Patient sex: M
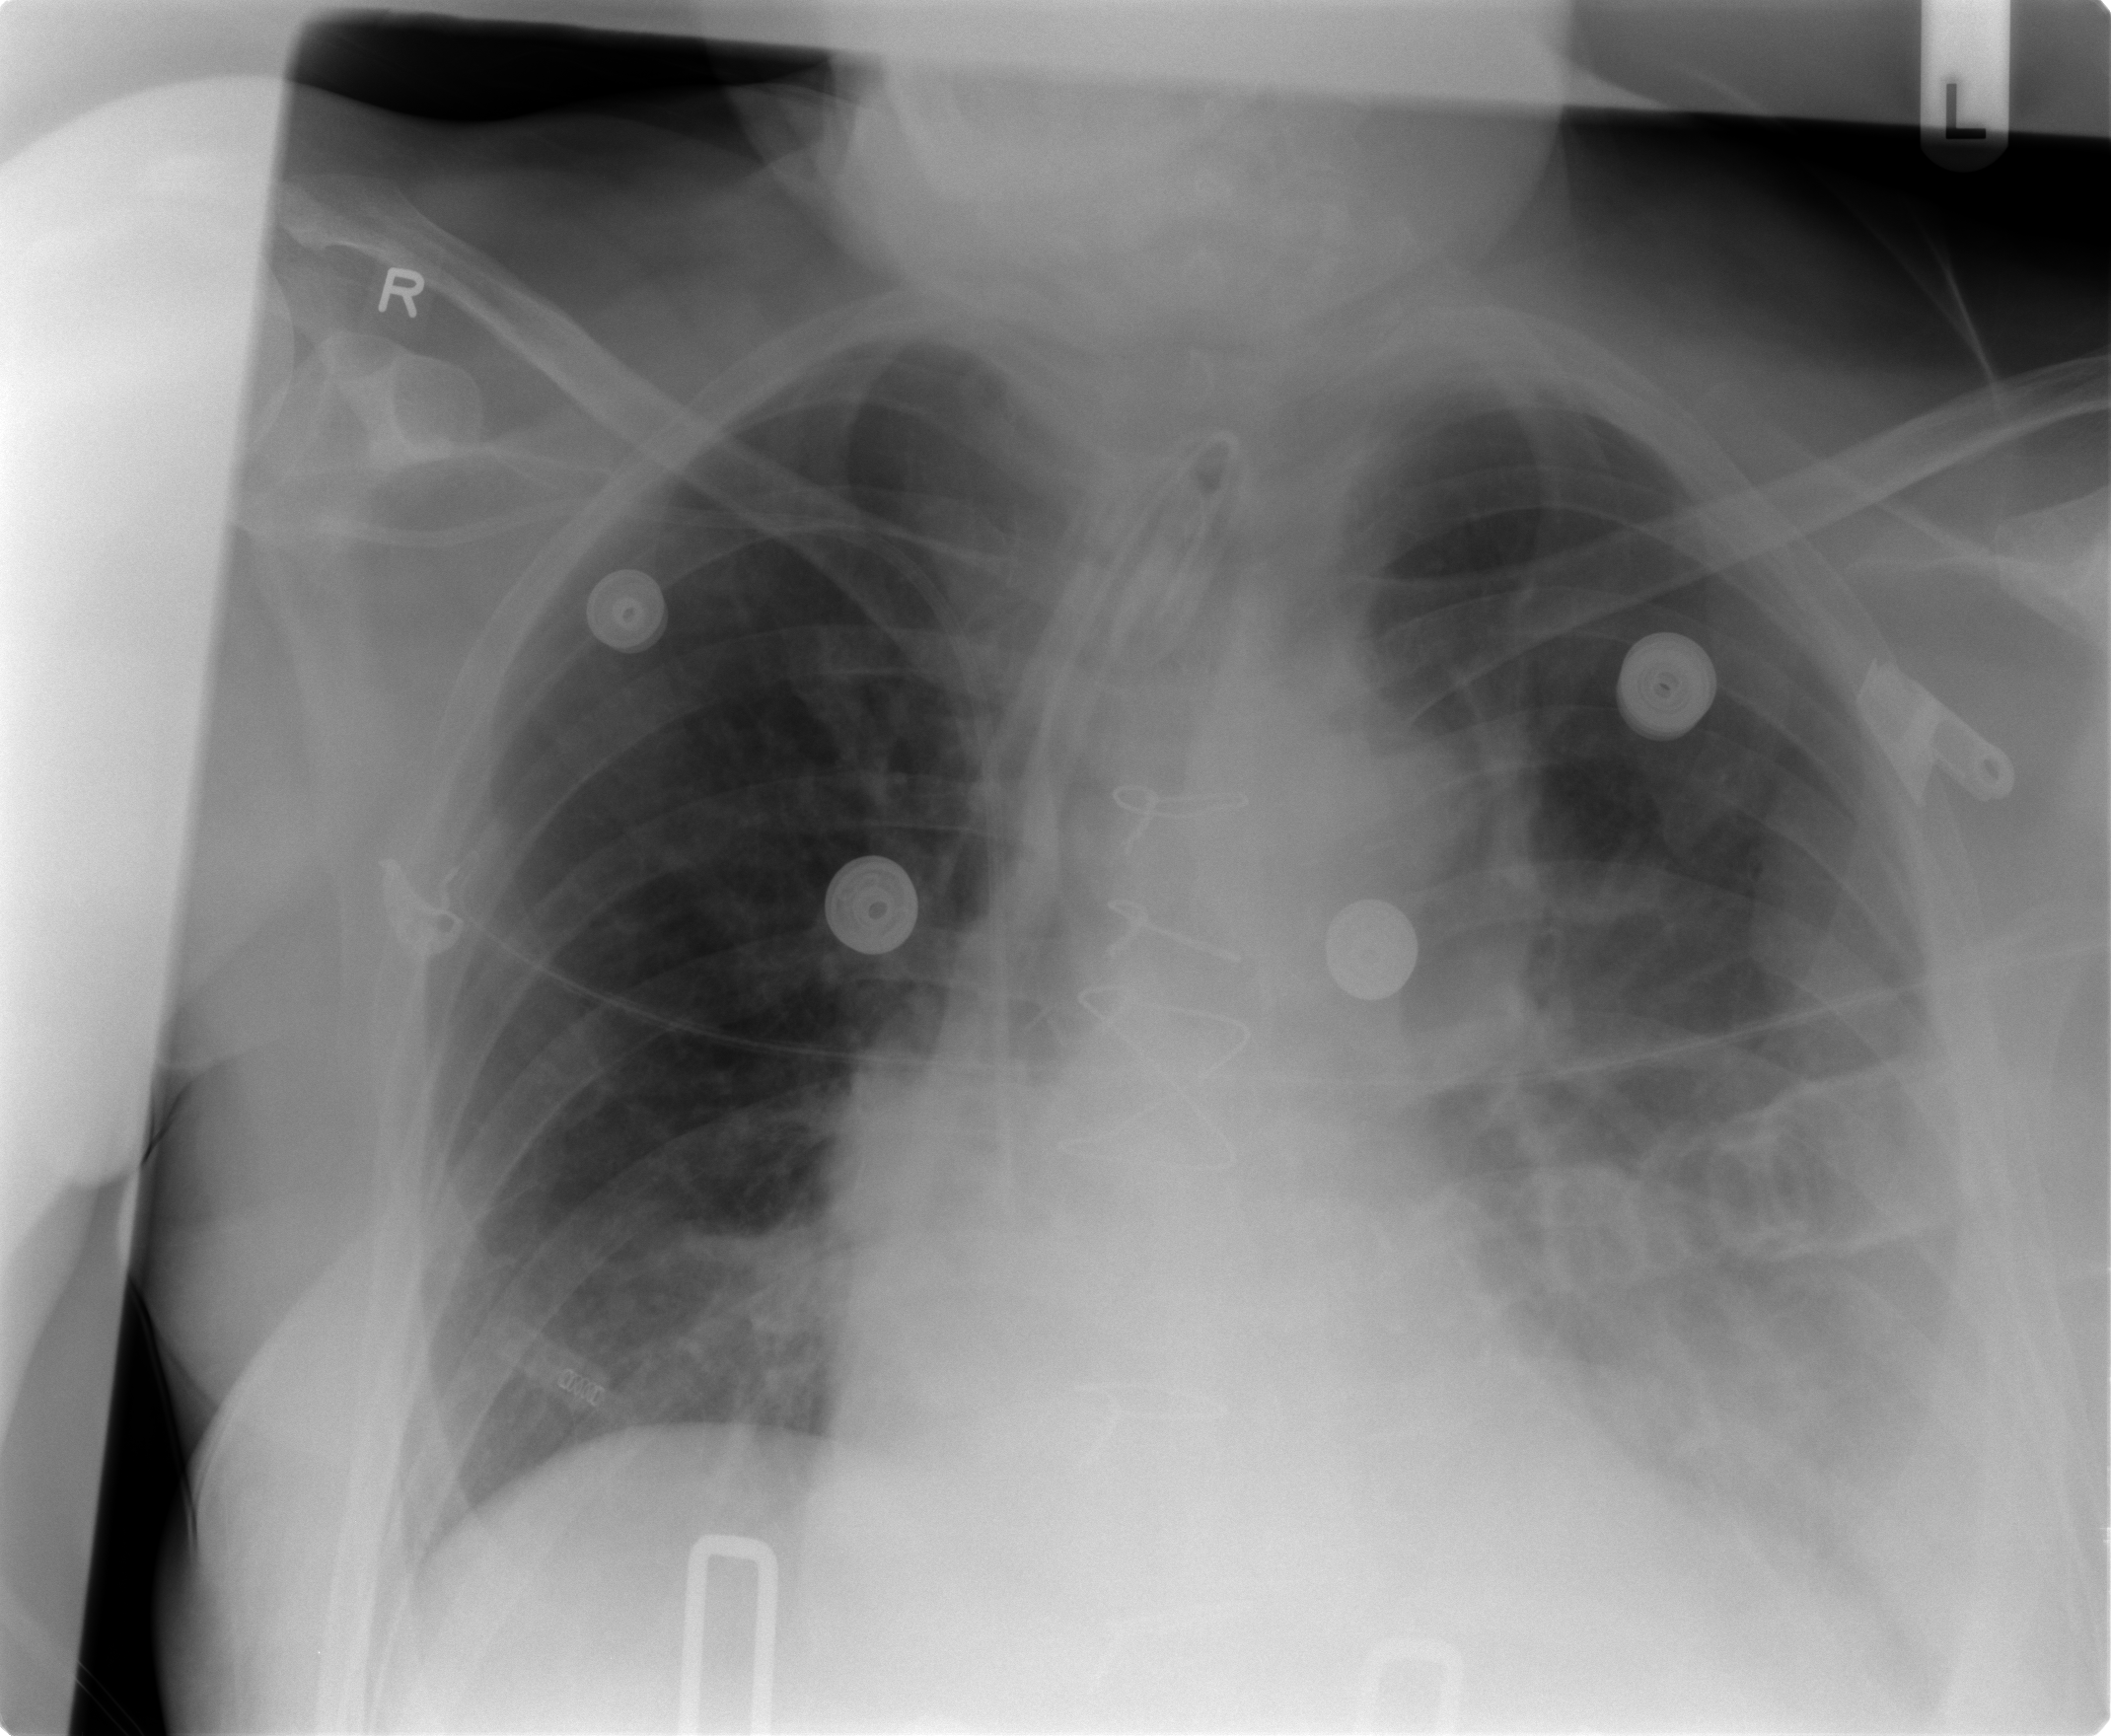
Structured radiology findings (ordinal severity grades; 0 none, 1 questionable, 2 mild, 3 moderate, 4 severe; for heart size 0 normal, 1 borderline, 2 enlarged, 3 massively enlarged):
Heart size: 1
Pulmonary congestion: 2
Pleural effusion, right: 0
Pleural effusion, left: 3
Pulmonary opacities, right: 0
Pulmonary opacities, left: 0
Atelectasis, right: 0
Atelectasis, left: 2